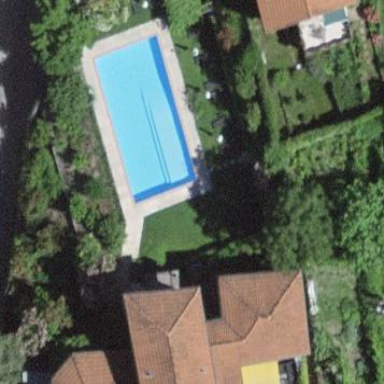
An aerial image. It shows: Swimming pool located in leisure land.